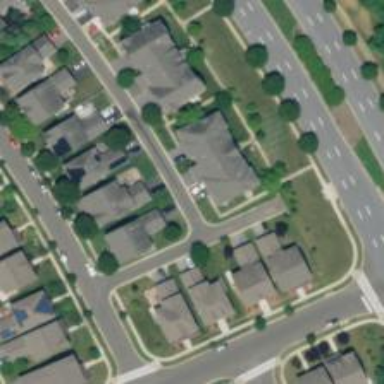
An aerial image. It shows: Alley classified as service road.